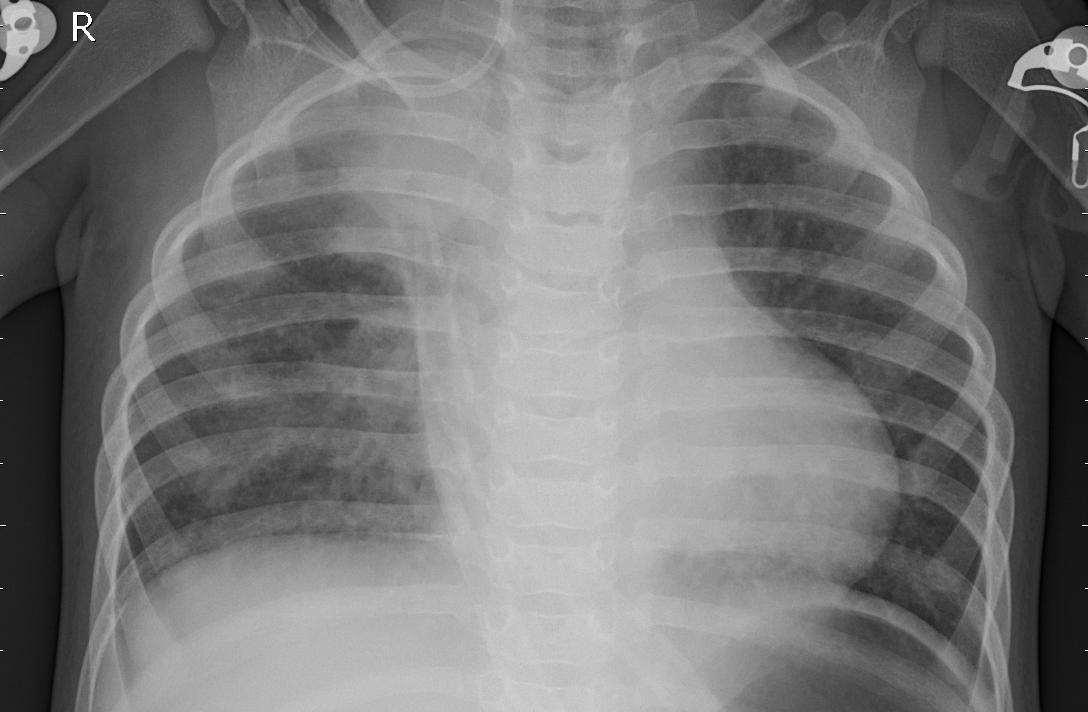
Diagnosis: PNEUMONIA